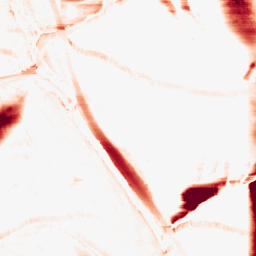
Category: morphological
Decomposition family: morphological_rect
Decomposition parameters: operation: opening
width: 50
height: 10
Upsampling method: quadratic
Upsampling parameters: scale: 4
Upsampling scale: 4